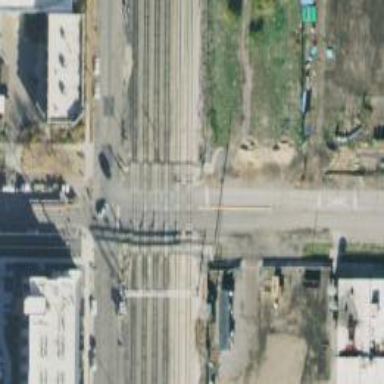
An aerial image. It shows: Crossing for the railway.